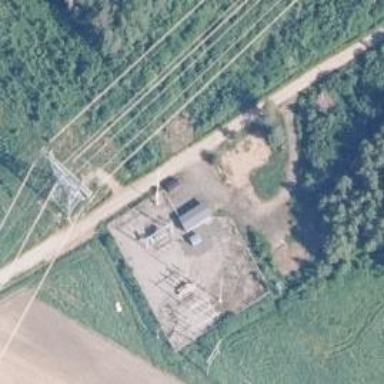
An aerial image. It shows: Distribution-level power substation.